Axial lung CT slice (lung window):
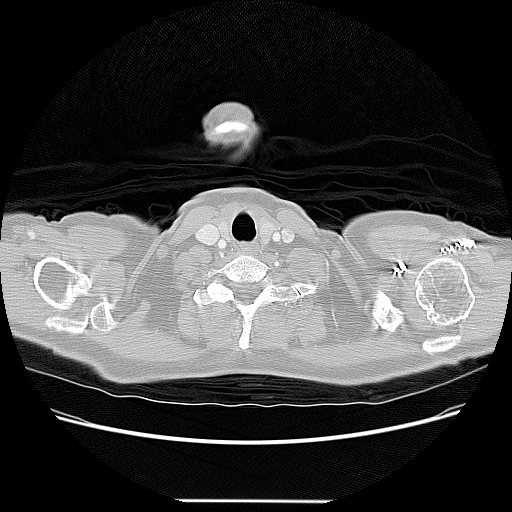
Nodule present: no